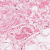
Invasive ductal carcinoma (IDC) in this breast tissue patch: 0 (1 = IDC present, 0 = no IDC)